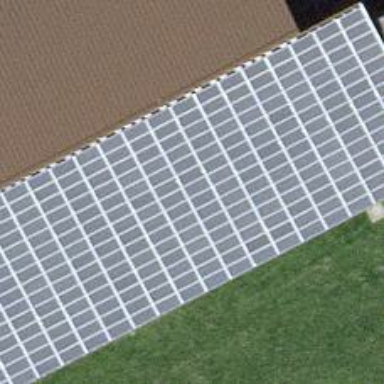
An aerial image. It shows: Solar power generator using photovoltaic panels.